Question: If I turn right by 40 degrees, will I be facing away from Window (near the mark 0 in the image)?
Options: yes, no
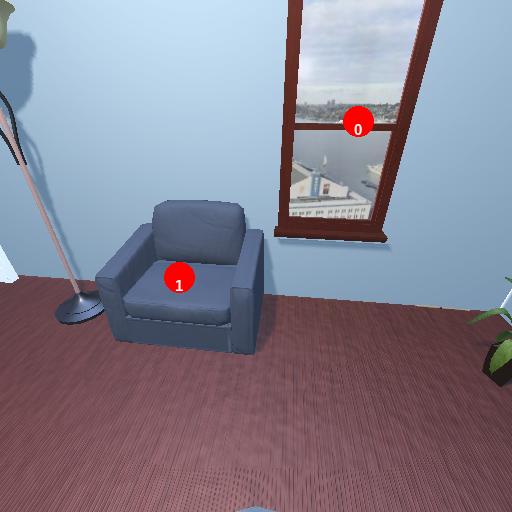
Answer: yes